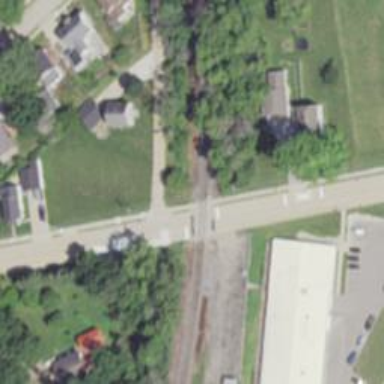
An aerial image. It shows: Crossing for the railway.